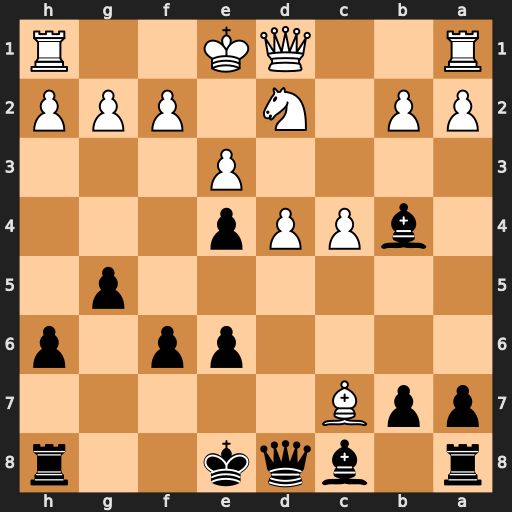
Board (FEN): r1bqk2r/ppB5/4pp1p/6p1/1bPPp3/4P3/PP1N1PPP/R2QK2R
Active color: b
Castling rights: KQkq
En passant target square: -
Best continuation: Bxd2+ Qxd2 Qxc7